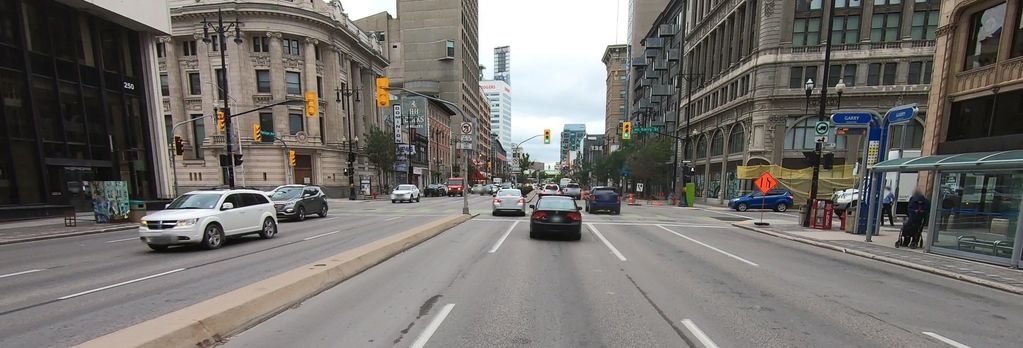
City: winnipeg